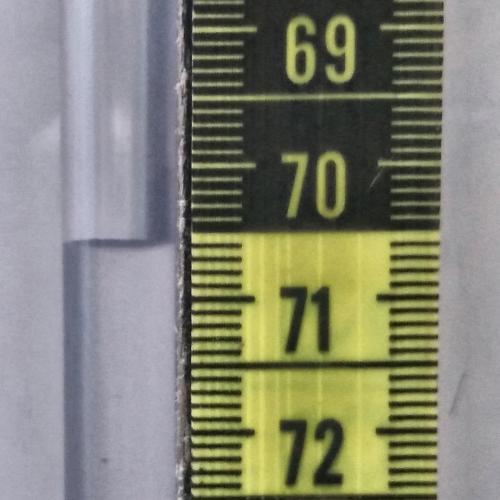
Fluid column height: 70.6 cm